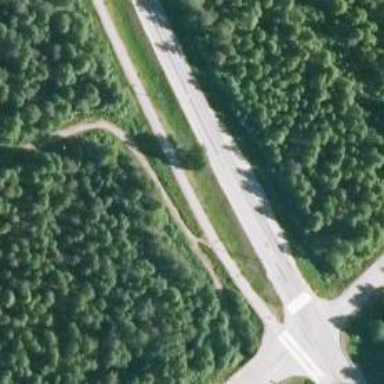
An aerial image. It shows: Asphalt cycleway.